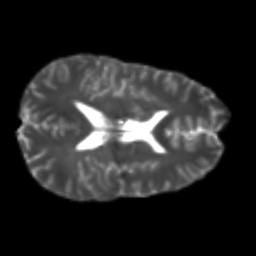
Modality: T2w
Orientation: axial
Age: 24
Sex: male
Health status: healthy
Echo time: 0.074 s